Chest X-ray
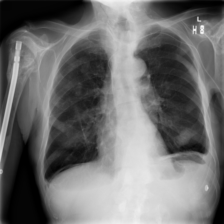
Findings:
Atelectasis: negative
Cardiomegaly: negative
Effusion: positive
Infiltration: negative
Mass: negative
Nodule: negative
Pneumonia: negative
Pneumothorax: negative
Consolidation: negative
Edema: negative
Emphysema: negative
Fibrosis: negative
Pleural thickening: negative
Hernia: negative